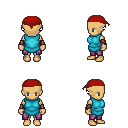
a pixel art fantasy rpg character, female body template, human, tanned skin, teal tunic, magenta pants, twin-tailed hairstyle, red bandana, cloth bracers, four views (front, back, left, right), 2x2 character sprite sheet, small pixel art, hard edges, no anti-aliasing